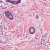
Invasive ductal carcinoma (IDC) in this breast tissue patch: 1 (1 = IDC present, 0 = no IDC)